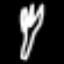
Label: fork